Interaction volume radius: 5 \u00c5
Interaction volume height: 15 \u00c5
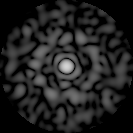
Disorder parameter: 0.8535